Aerial crown-view tile of a tropical tree (Barro Colorado Island, Panama), acquired 20250512:
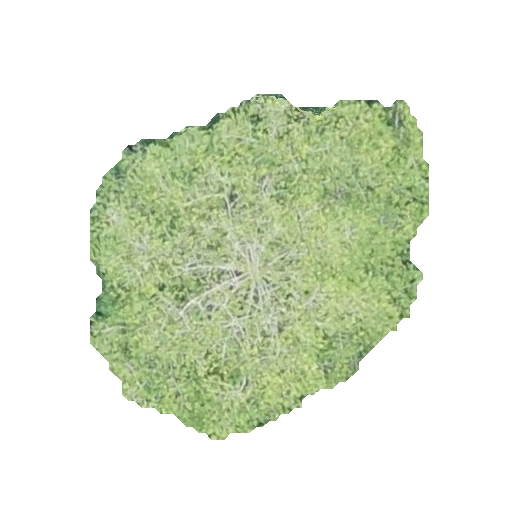
Species: Virola surinamensis
GBIF accepted scientific name: Virola surinamensis
Crown area: 129.735 m²